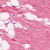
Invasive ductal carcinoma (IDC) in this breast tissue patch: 0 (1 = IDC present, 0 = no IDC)